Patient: sex F, age 89
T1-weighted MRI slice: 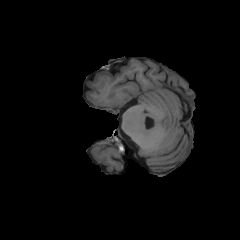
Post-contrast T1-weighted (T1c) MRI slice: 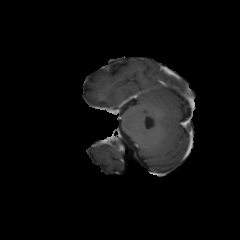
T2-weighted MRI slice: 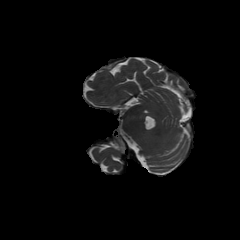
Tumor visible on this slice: no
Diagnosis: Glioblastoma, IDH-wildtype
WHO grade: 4